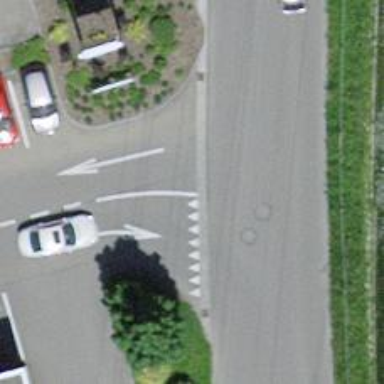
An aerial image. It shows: Road with "give way" sign.